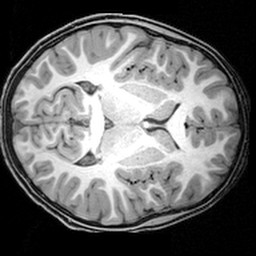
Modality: T1w
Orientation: axial
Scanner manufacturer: siemens
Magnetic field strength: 3 T
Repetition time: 1.9 s
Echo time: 0.00397 s